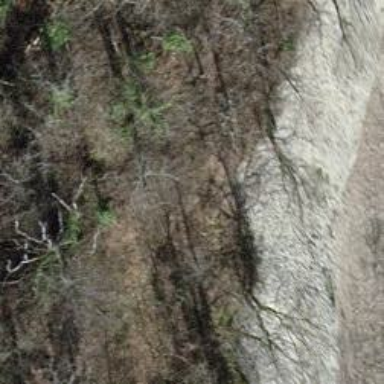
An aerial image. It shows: Natural cliff.